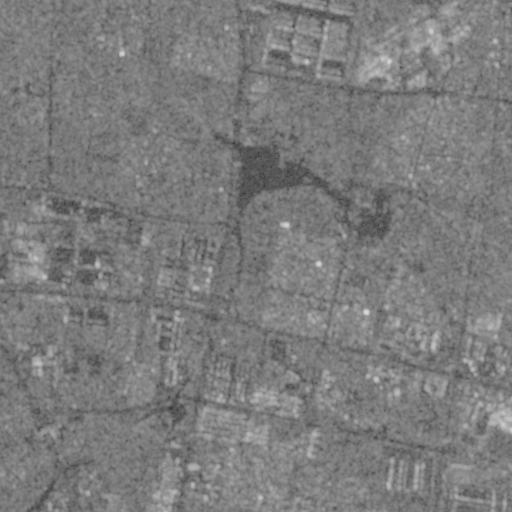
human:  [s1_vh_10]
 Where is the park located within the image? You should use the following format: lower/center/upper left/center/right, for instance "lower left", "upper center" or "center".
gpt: The park is located in the center right of the image.
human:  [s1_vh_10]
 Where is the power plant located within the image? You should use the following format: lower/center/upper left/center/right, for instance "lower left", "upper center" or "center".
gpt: The power plant is located in the lower right of the image.
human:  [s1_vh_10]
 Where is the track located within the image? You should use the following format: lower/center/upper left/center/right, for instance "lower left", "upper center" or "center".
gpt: There is no track in the image.

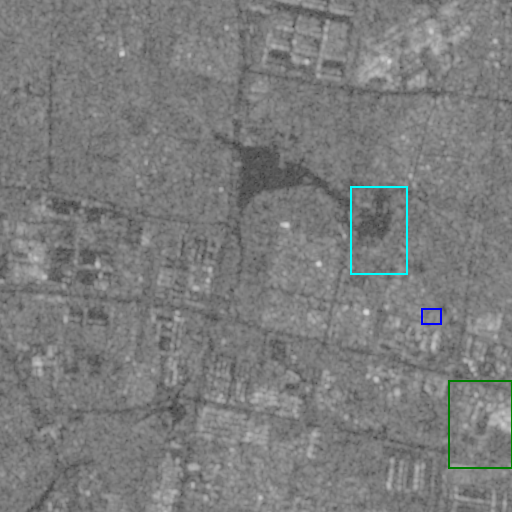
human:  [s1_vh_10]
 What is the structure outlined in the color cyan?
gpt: The structure outlined in cyan is a park.
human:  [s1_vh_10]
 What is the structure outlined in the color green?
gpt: The structure outlined in green is a power plant.
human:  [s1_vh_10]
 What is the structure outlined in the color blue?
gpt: The structure outlined in blue is a power substation.
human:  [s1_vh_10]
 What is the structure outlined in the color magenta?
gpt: There is no magenta outline.